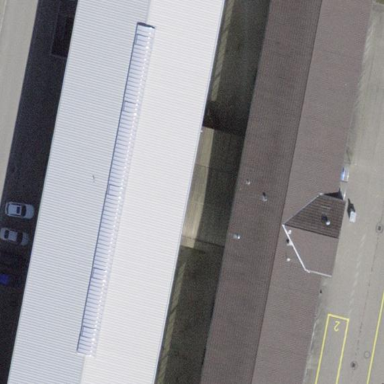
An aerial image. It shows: Industrial building.